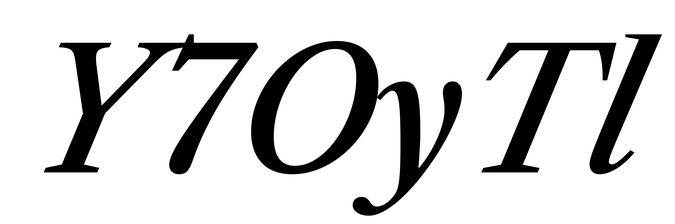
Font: LibreCaslonText-Italic_Medium_Italic